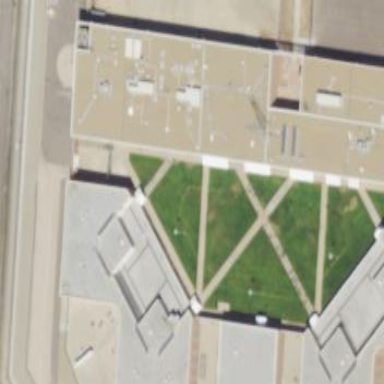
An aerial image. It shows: Prison surrounded by chain-link fence.